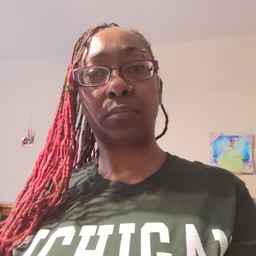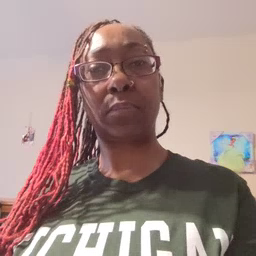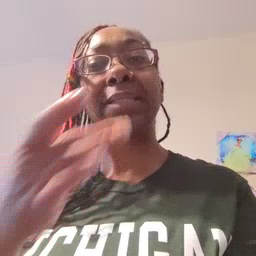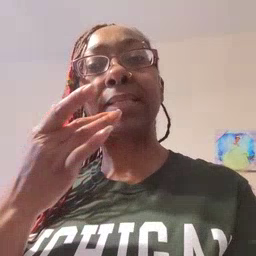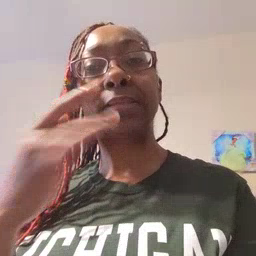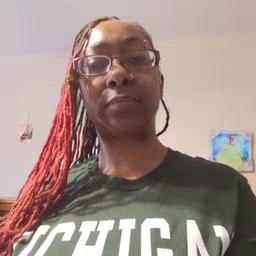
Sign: taste